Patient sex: M
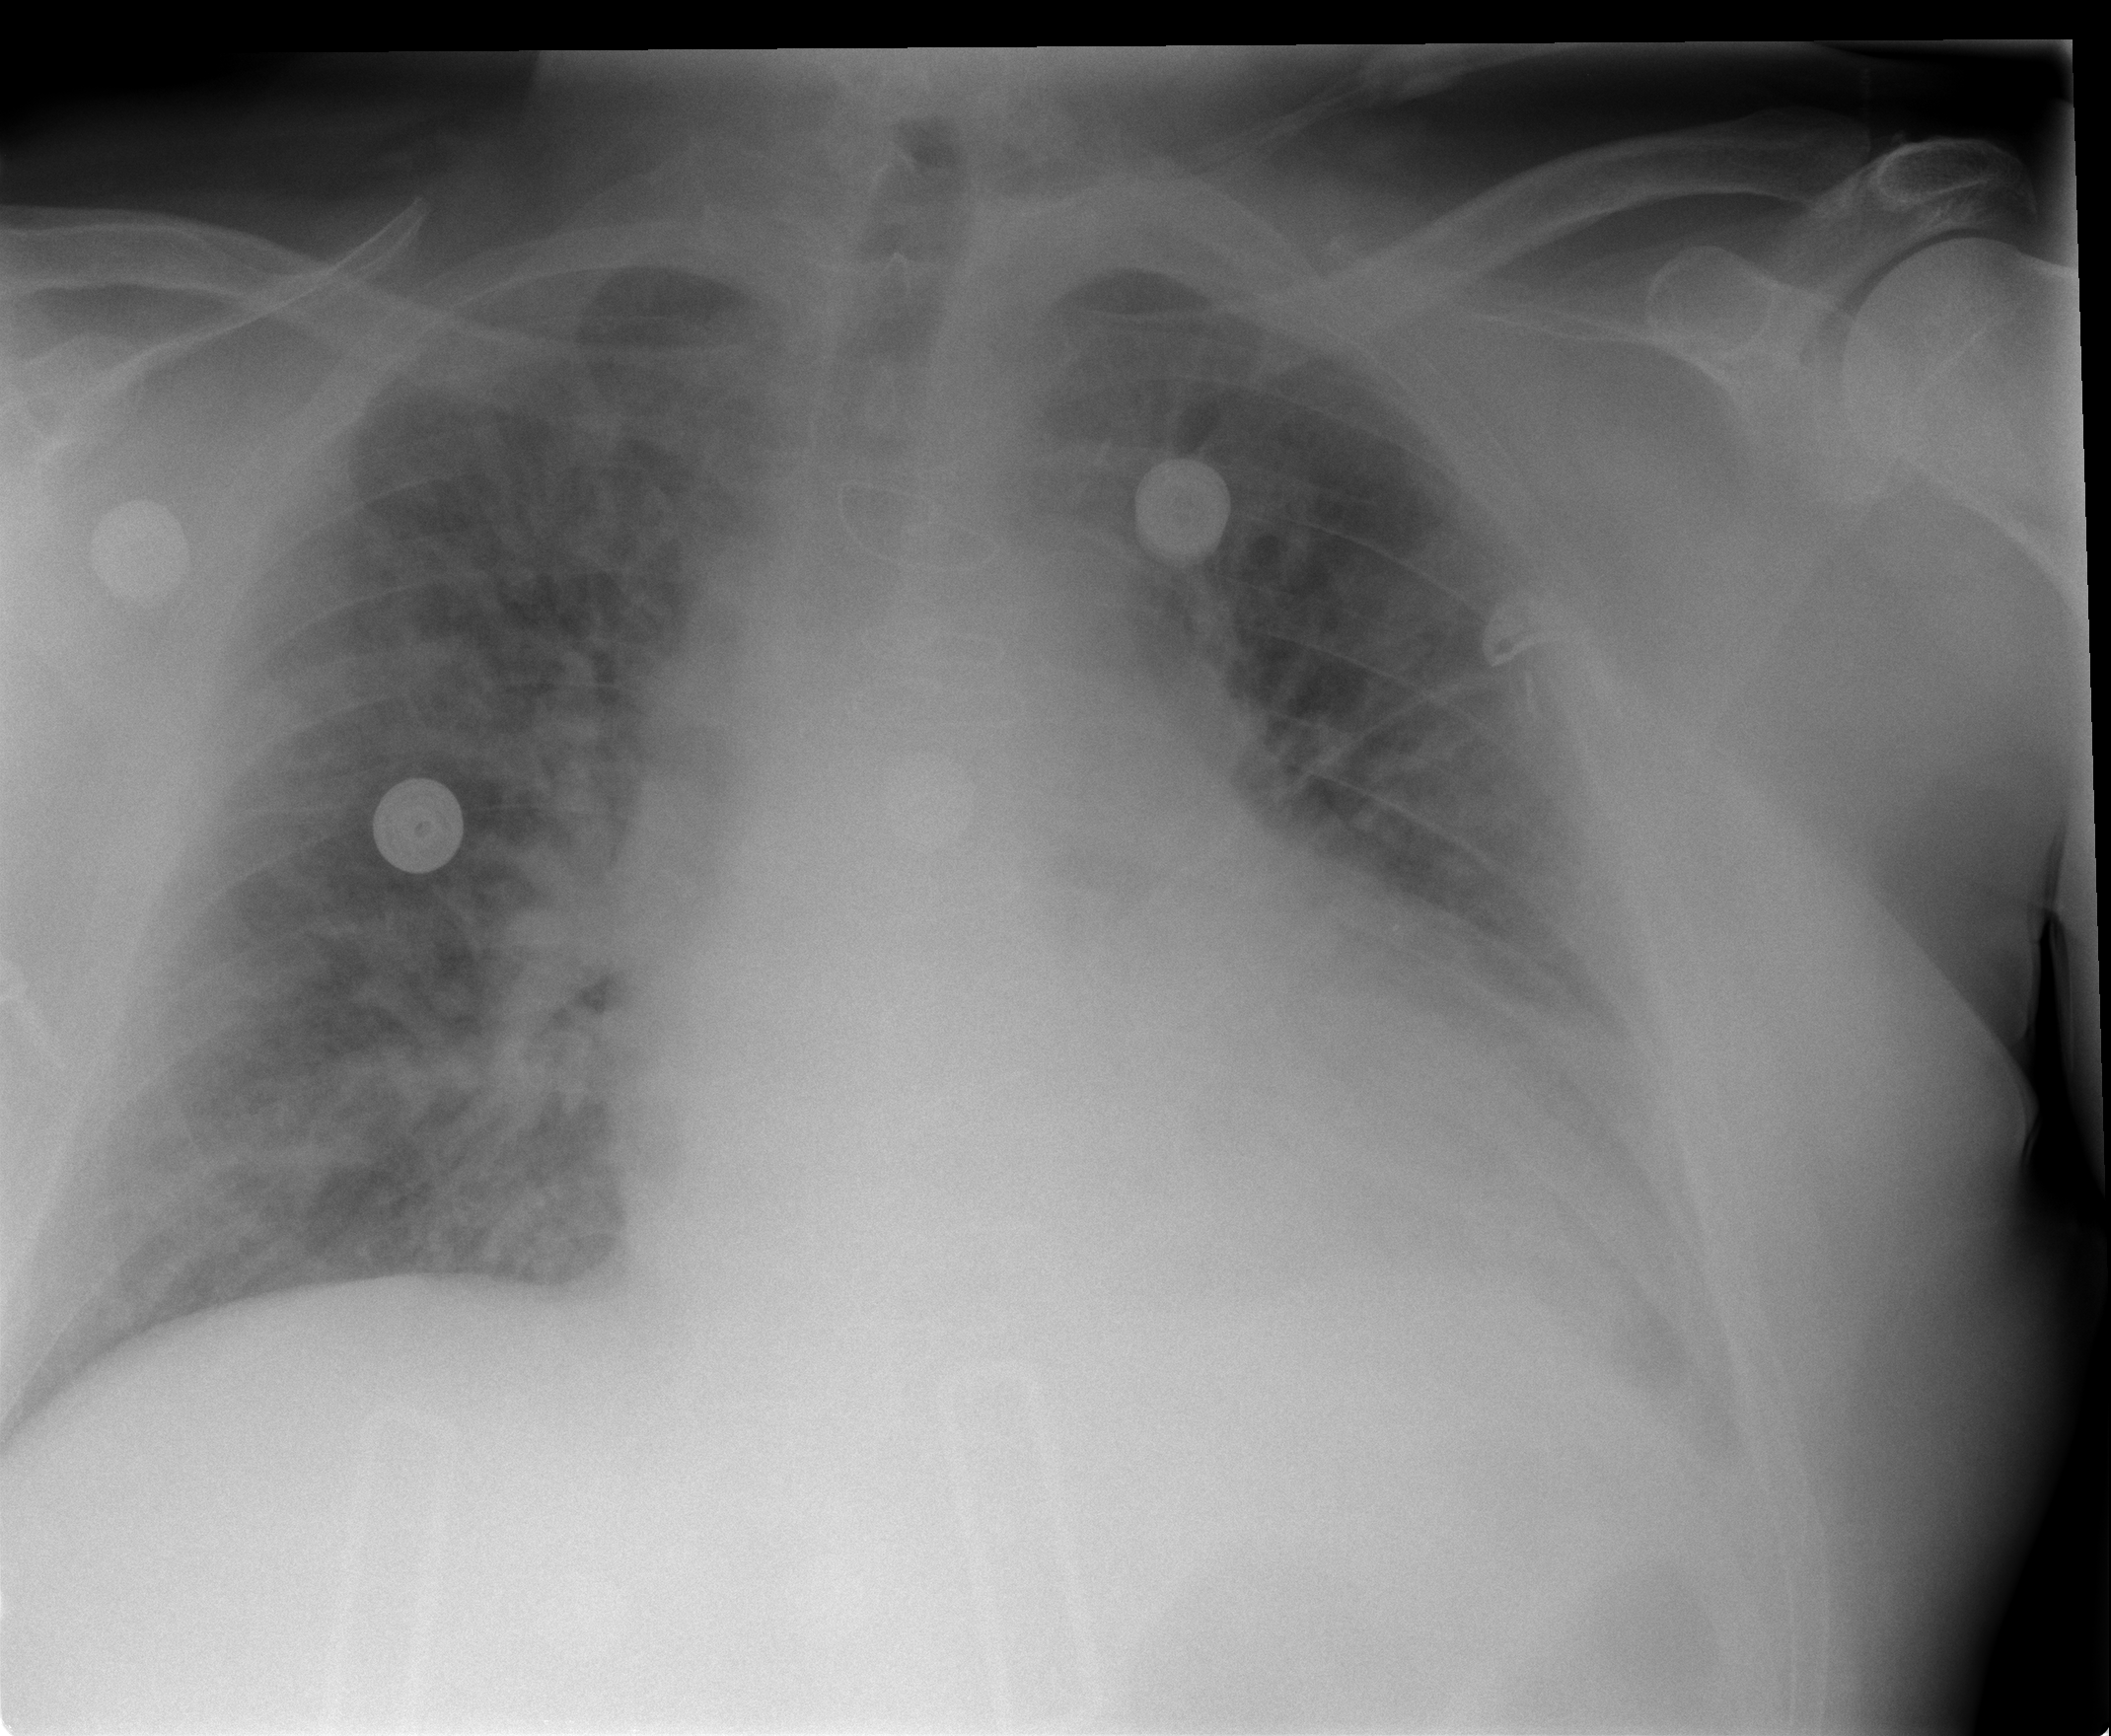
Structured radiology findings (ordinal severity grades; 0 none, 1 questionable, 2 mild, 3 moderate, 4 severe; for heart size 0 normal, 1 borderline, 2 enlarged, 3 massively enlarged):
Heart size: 2
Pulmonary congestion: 3
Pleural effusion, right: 0
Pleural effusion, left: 2
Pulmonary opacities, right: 2
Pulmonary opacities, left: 0
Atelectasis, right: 2
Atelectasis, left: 2